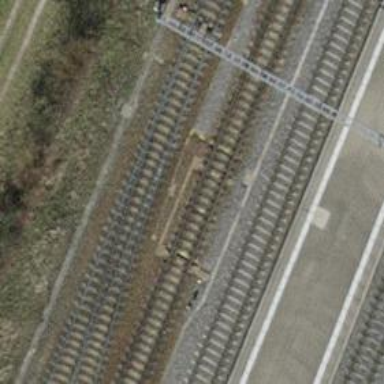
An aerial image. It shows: Railway switch.